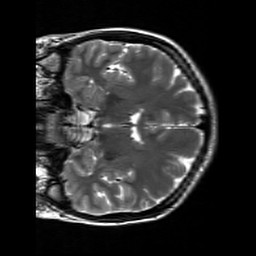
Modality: T2w
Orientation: coronal
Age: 33
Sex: female
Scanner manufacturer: siemens
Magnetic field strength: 3 T
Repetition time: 7 s
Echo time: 0.09 s